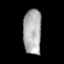
Tissue: lung
Cell type: Epithelial cells
Senescence score: 0.1872
Nuclear area (px): 810
Mean DAPI intensity: 173.311